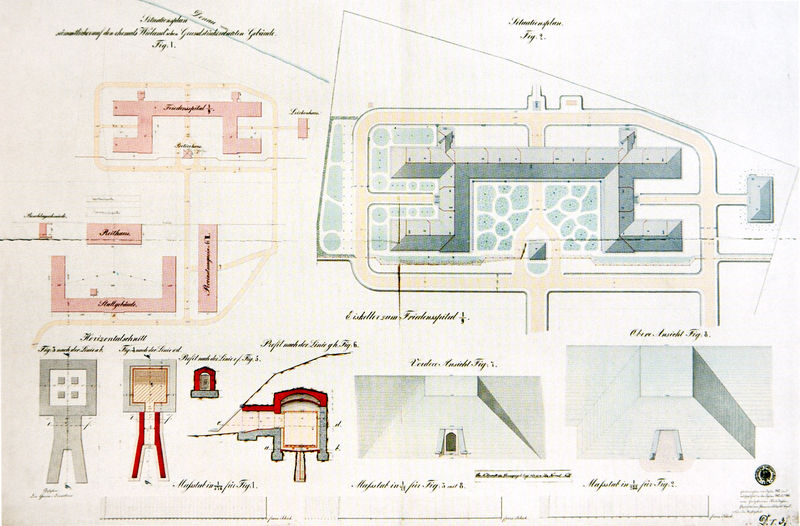
Titel: Friedensspital Neu-Ulm, Lageplan, Grundrisse, Schnitte
Künstler: Karl Staudacher
Standort: Neu-Ulm
Institution: Stadtarchiv, Plansammlung
Schlagwörter: blau, flügel, weiß, ocker, braun, bunt, fenster, grau, hell, schwarz, skizze, strasse, tür, zeichen, zeichnung, zimmer, anlage, dach, gebäude, haus, park, parkanlage, rasen, rot, schloss, weg, wand, architektur, häuser, wege, rosa, ofen, turm, garten, hellblau, farbig, schrift, papier, modell, perspektive, dächer, mauer, farbe, grafik, hecke, linien, hof, dampf, treppen, architecture, blue, palace, red, white, black, figures, gray, green, yellow, detail, symmetrie, pink, aufsicht, foto, straßen, symetrie, eingang, rechteck, technik, draufsicht, schnitt, text, beschriftung, koloriert, stempel, räume, entwurf, villa, mauern, fluchtpunkt, konstruktion, building, beete, auffahrt, plan, moderner, entrance, garden, weitläufig, pyramide, skizzen, heizung, stockwerke, sketch, ensemble, quadrat, writing, handschrift, abbildung, details, vogelschau, legende, erklärung, quadratisch, grundriss, royal, konstruktionszeichnung, massstab, aufriss, architekturzeichnung, bauplan, schreibschrift, design, notizen, beschriftet, lageplan, gartenanlage, dacht, walls, grundrisse, blaupause, buildings, plans, zeichnug, skitze, map, gartenplanung, floorplan, von oben, seal, bauanleitung, blaupausen, bluepring, blueprint, gartenanlagen, legenden, platzkonzeption, plände, prjekt, projektzeichnung, rotweiss, schacht, technische zeichnung, tan, hallway, description, sümmetrie, architectural, roads, views, layout, display, grounds, pathways, cursive, aufssicht, labels, dislpay, bird's eyeview